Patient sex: M
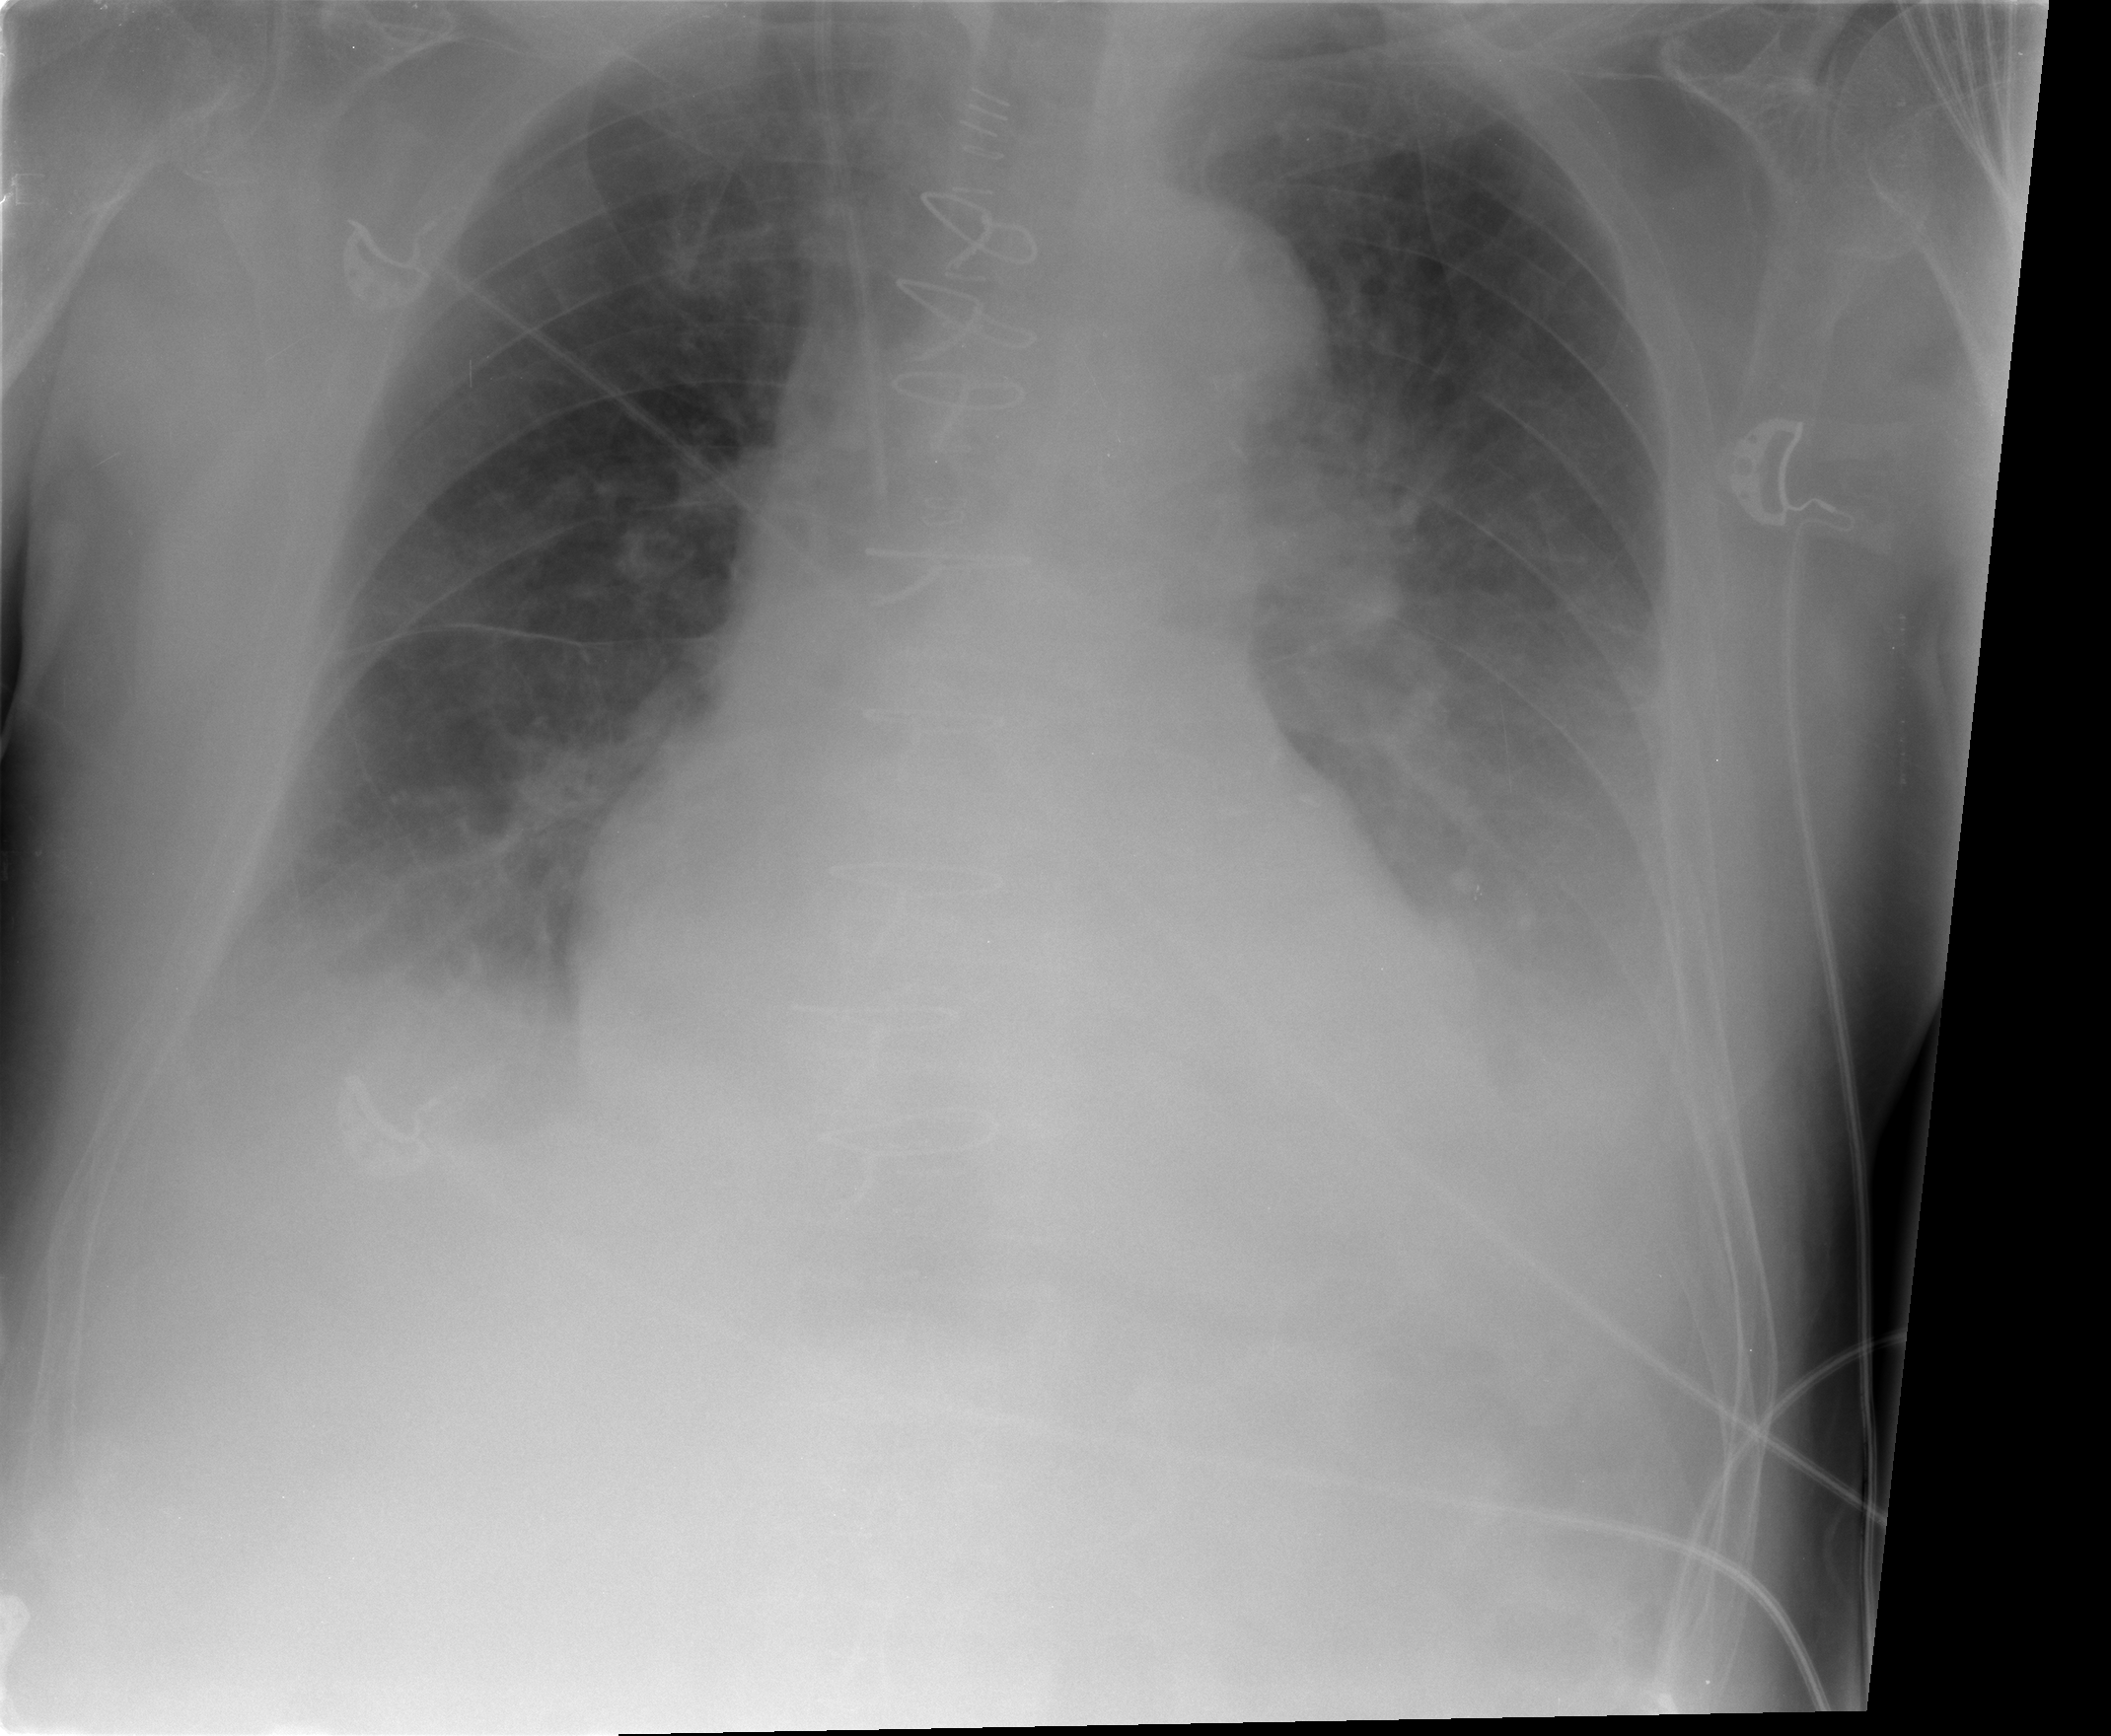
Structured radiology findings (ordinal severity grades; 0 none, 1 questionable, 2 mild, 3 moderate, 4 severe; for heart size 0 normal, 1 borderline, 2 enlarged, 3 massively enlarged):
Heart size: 1
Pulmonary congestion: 2
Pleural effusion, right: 2
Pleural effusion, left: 3
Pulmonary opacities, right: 0
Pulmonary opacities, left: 0
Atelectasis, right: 2
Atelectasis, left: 2